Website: home-depot
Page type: customer-info-address
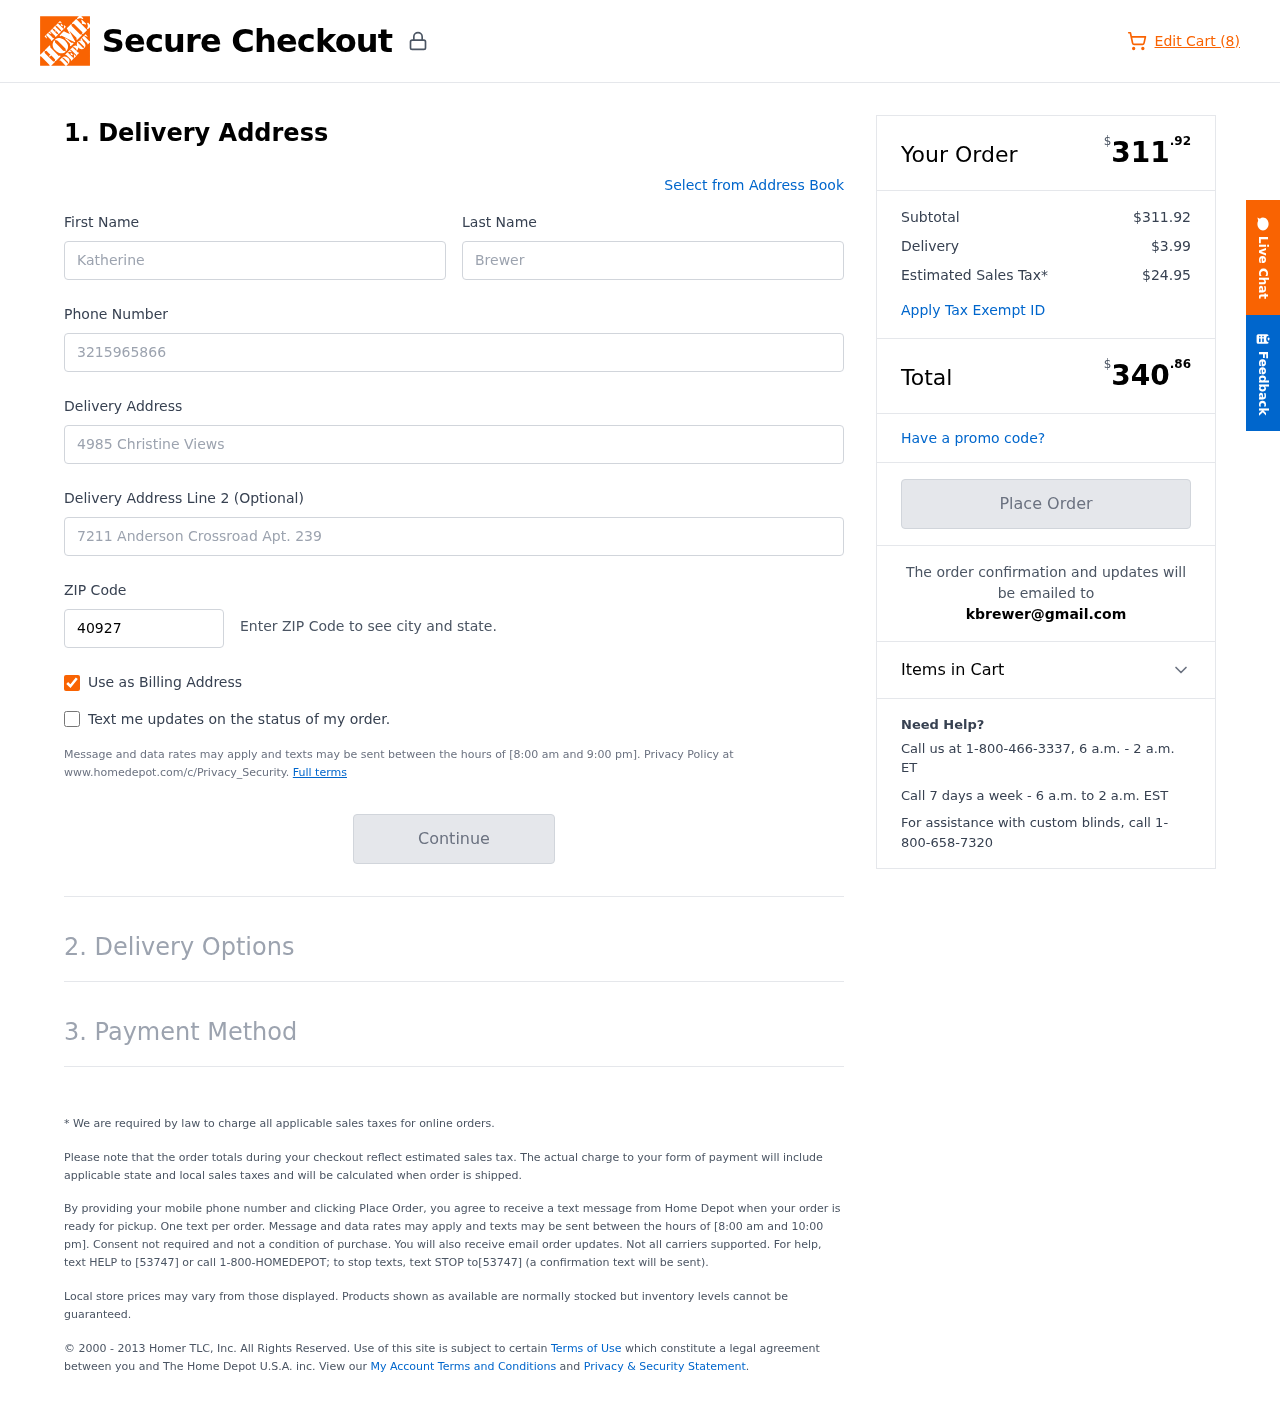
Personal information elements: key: PII_EMAIL
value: kbrewer@gmail.com
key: PII_FIRSTNAME
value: Katherine
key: PII_LASTNAME
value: Brewer
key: PII_PHONE
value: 3215965866
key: PII_POSTCODE
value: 40927
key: PII_STREET
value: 4985 Christine Views
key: PII_STREET2
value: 7211 Anderson Crossroad Apt. 239
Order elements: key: ORDER_NUM_ITEMS
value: Edit Cart (8)
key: ORDER_SUBTOTAL_HEADER
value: $311.92
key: ORDER_SUBTOTAL
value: $311.92
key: ORDER_SHIPPING_COST
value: $3.99
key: ORDER_TAX
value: $24.95
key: ORDER_TOTAL2
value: $340.86